Field crop: maize
Growth stage: 1
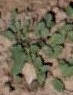
Species: convolvulus